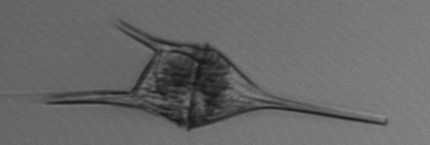
Label: Tripos_lineatus